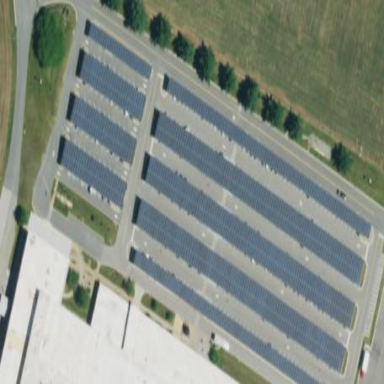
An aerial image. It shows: Solar photovoltaic panel on the roof of building used as solar power generator.